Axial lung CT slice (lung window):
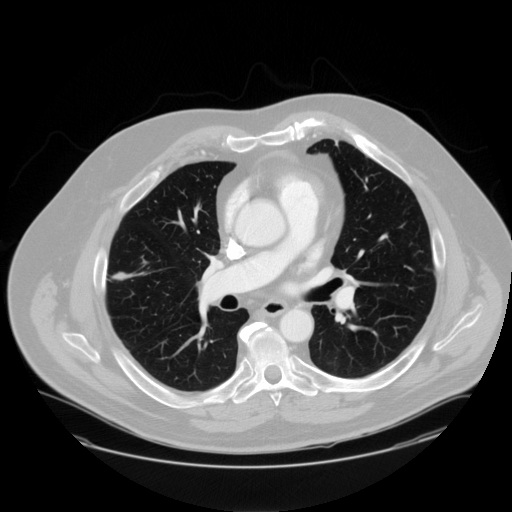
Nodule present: no